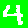
Digit: 4